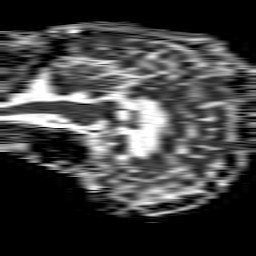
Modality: ADC
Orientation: sagittal
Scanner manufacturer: philips
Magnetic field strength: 1.5 T
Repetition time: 4.6 s
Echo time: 0.09059 s